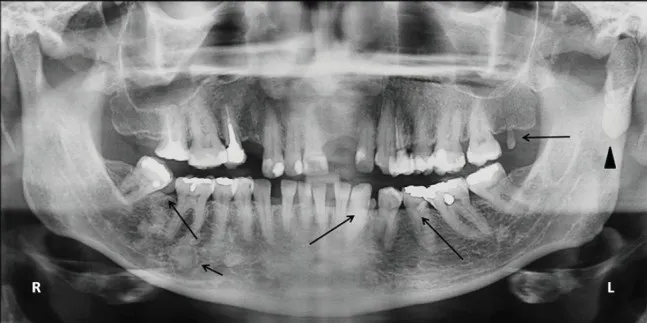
Panoramic radiographic patient 2. The presence of osteoma in the left condylar region (arrow head). Note supernumerary teeth in the mandible and maxilla (long arrow). Osseous dysplasia can also be observed throughout the mandibular body (short arrow).
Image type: radiology (x_ray)